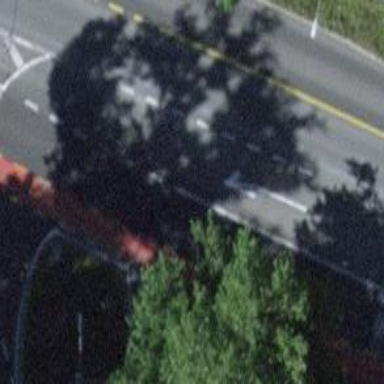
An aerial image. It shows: Road with traffic signals.